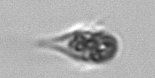
Label: Mesodinium